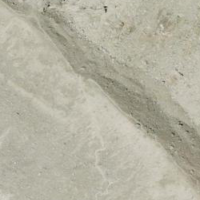
EUNIS habitat code: 48
Species observed at this site:
Geum reptans